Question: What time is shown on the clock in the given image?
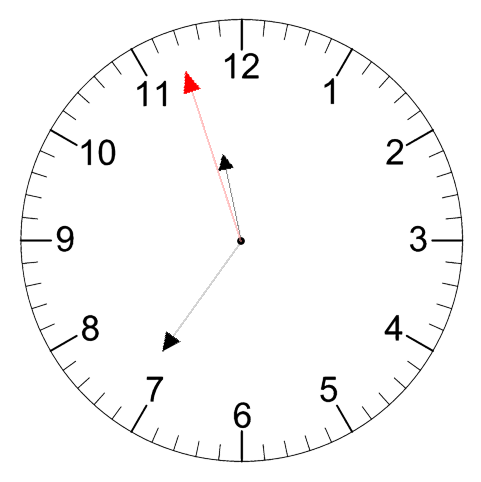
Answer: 11:35:57